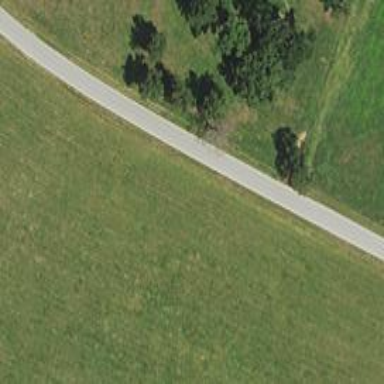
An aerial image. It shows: Secondary road.